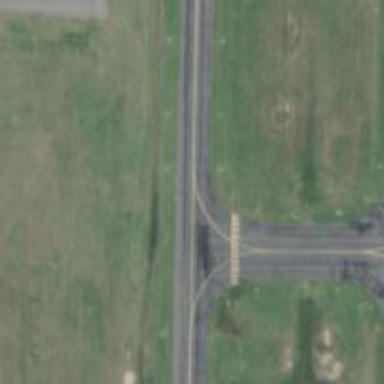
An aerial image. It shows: View of taxiway at the airport.